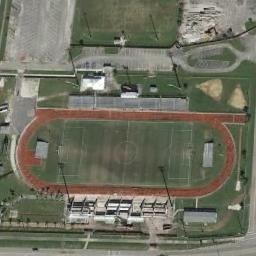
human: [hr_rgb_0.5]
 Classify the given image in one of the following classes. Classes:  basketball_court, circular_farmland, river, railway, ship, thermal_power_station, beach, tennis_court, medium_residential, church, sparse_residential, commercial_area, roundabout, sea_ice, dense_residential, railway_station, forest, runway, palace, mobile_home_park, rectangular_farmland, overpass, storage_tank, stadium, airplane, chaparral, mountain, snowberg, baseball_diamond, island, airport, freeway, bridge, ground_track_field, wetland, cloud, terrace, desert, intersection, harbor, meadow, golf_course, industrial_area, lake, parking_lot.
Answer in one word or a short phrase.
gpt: ground_track_field